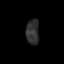
Tissue: lung
Cell type: Endothelial cells
Senescence score: 0.2171
Nuclear area (px): 324
Mean DAPI intensity: 47.407